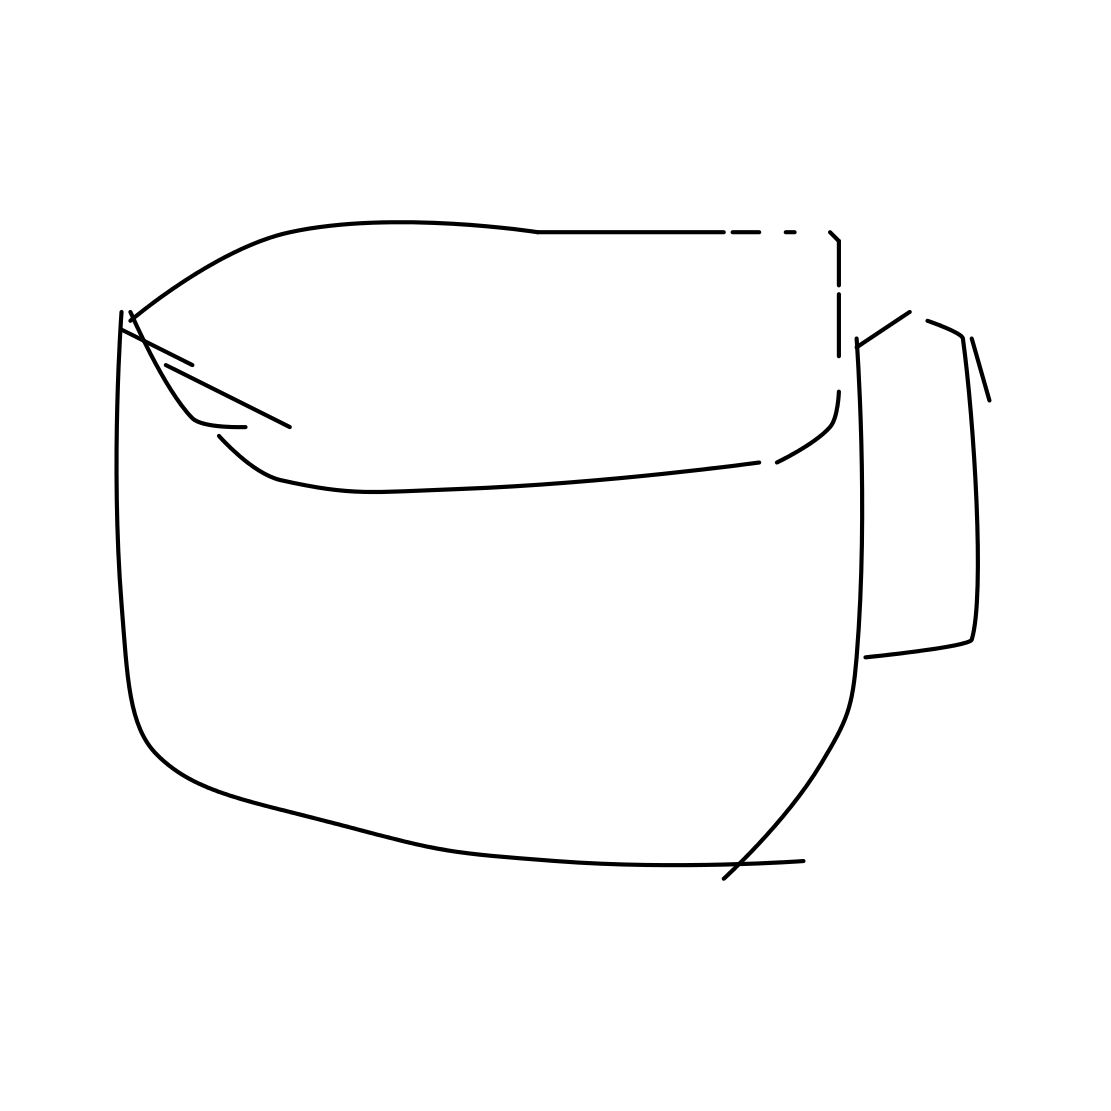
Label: cup